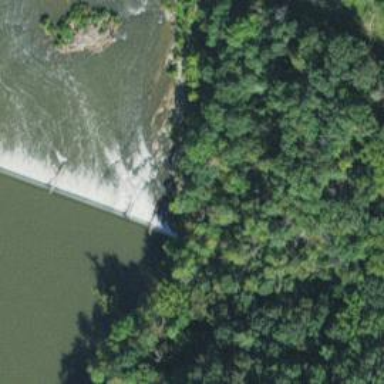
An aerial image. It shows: Weir along the waterway.